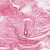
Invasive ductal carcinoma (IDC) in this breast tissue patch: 0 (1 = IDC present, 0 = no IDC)